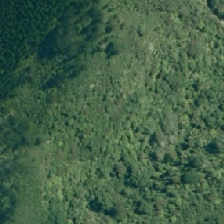
Land cover: broadleaved_indigenous_hardwood